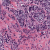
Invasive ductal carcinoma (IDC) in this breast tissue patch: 1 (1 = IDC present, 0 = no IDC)